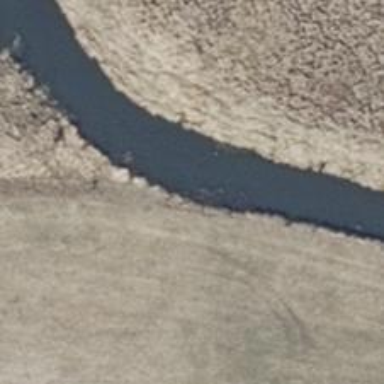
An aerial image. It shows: Canal.